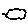
Label: cloud